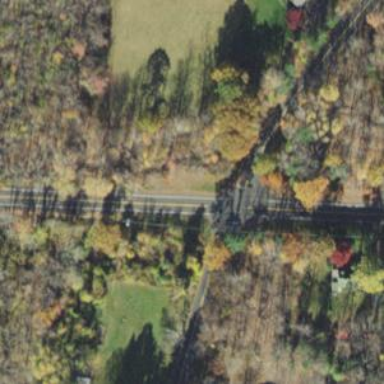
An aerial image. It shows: Road with stop sign.